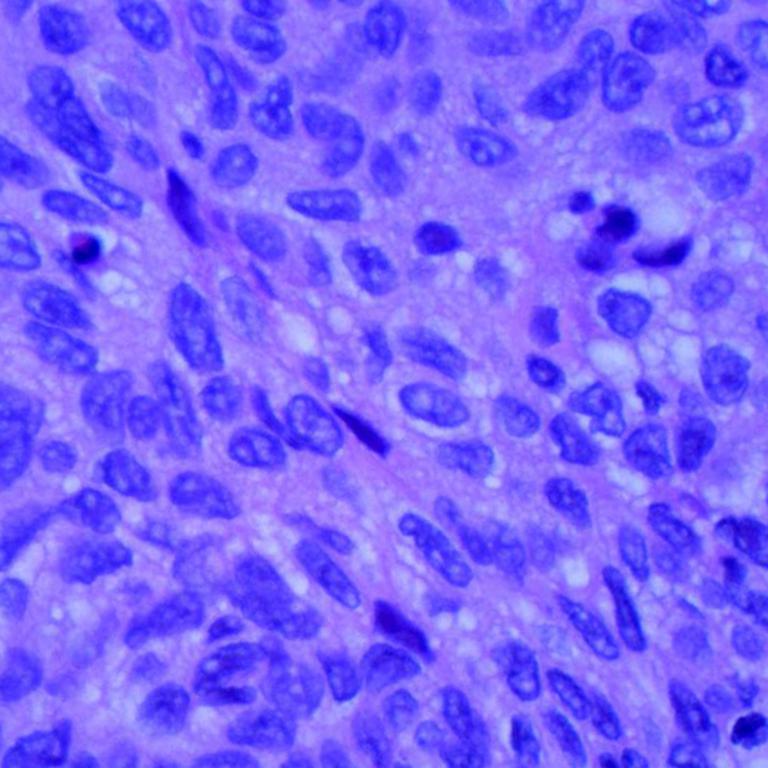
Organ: lung
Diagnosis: squamous carcinomas